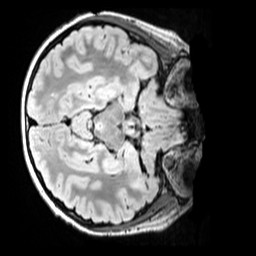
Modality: FLAIR
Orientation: axial
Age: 12
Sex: male
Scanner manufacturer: siemens
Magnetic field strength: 3 T
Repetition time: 5 s
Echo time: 0.388 s